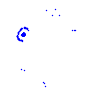
Particle: kaon